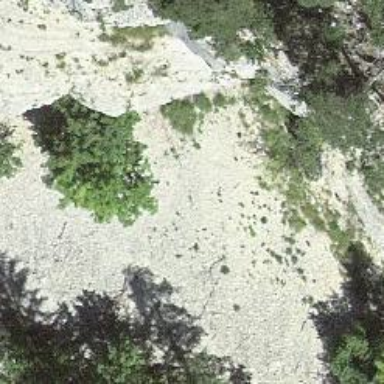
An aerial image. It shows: Cliff in nature.